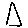
Label: triangle